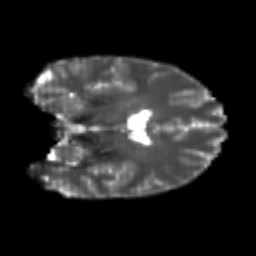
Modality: T2w
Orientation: coronal
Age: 22
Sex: male
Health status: healthy
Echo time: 0.074 s